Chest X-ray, AP view. Patient: 35 years old, sex M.
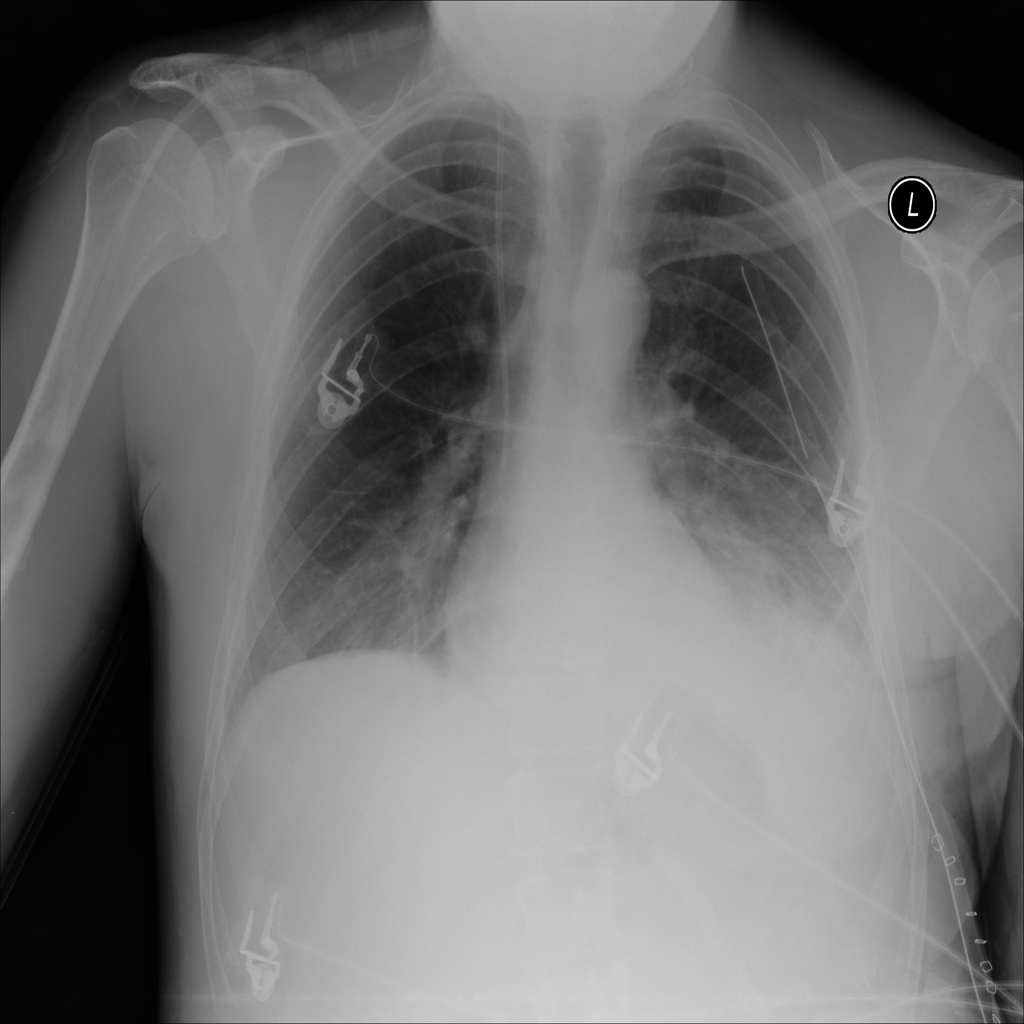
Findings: No Finding